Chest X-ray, PA view. Patient: 48 years old, sex M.
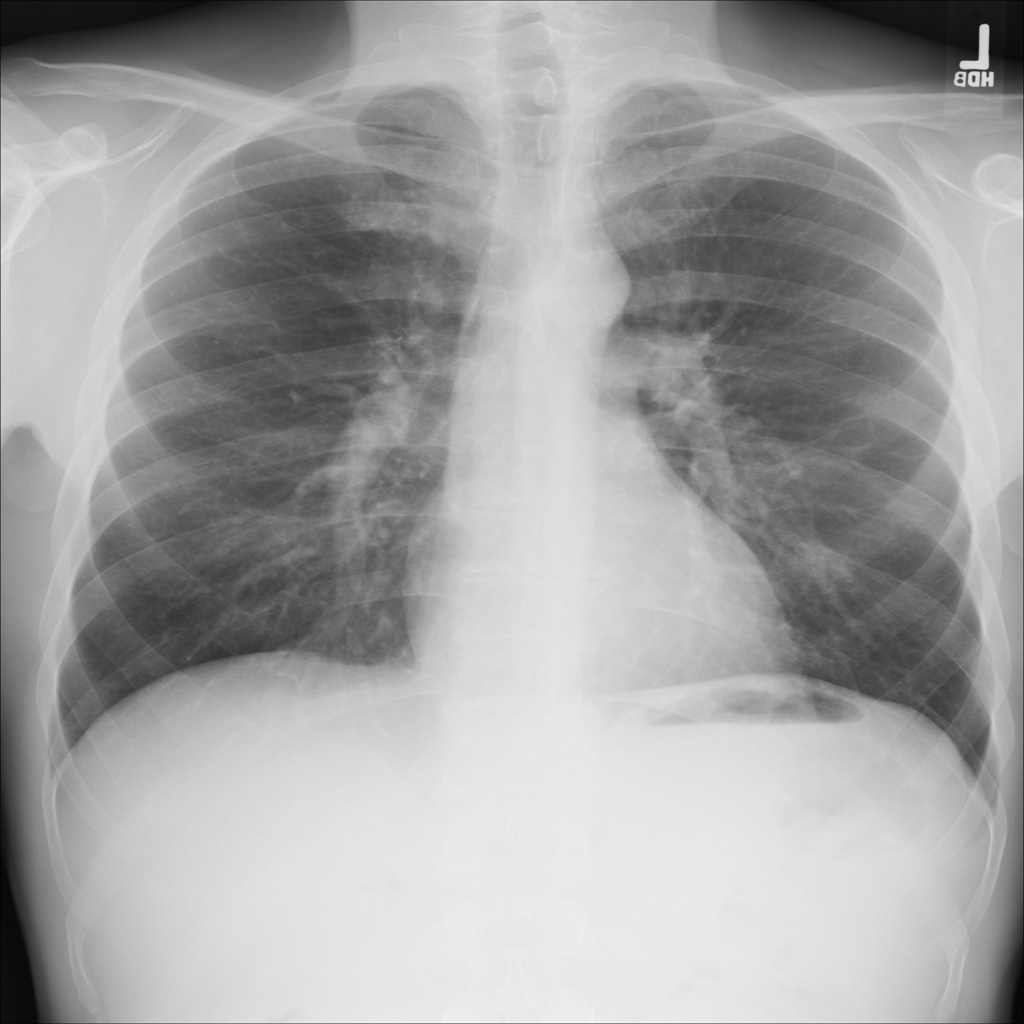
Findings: No Finding